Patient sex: M
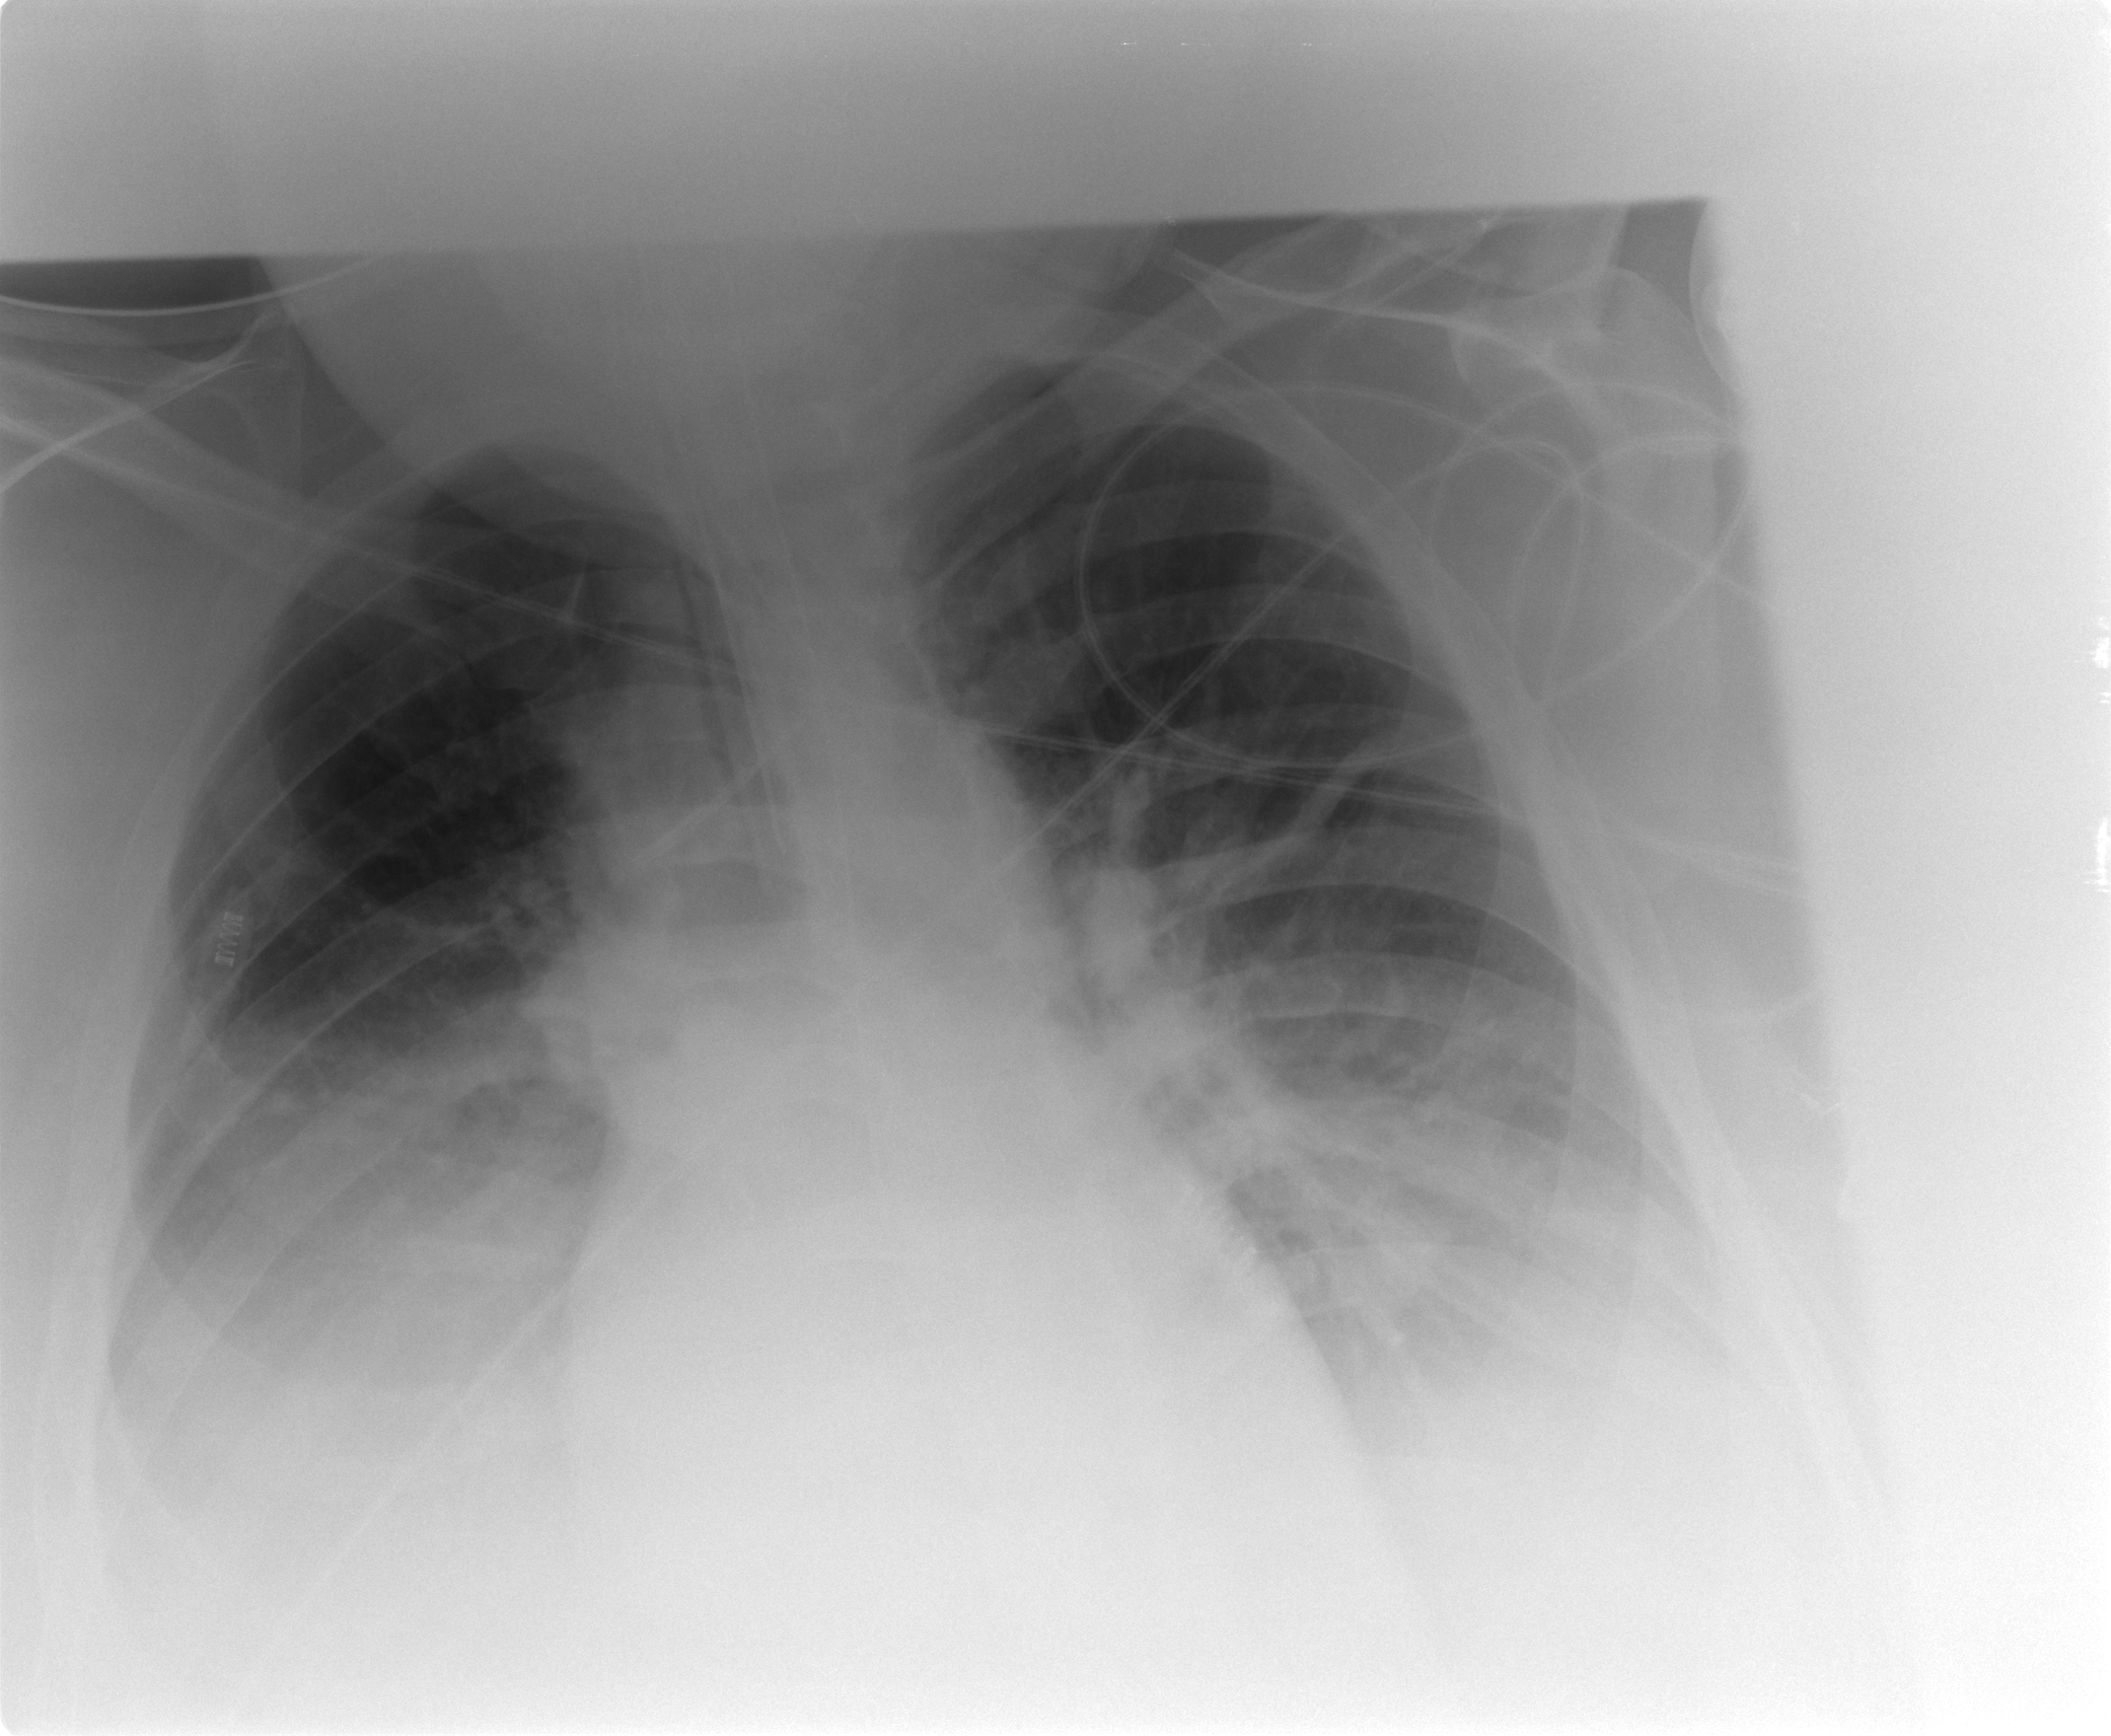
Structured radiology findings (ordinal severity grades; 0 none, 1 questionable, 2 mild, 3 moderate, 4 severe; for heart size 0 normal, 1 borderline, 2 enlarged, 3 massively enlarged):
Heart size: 1
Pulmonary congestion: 3
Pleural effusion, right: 2
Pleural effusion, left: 2
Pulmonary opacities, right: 2
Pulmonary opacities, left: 2
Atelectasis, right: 3
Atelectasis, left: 3